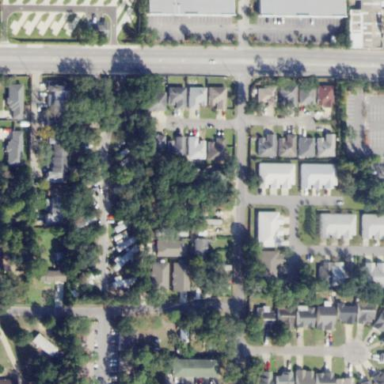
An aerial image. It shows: This residential area consists of single-family homes.